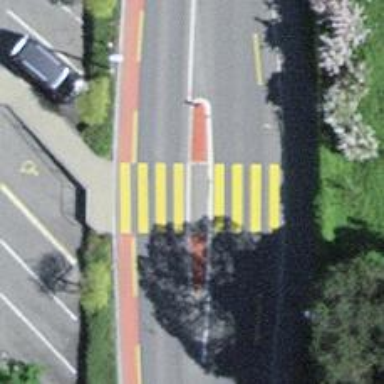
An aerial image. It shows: Zebra crossing on the road.